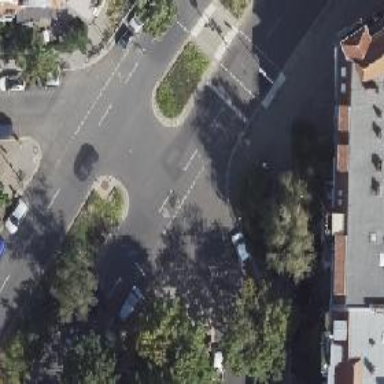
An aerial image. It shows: Unmarked road crossing.